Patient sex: M
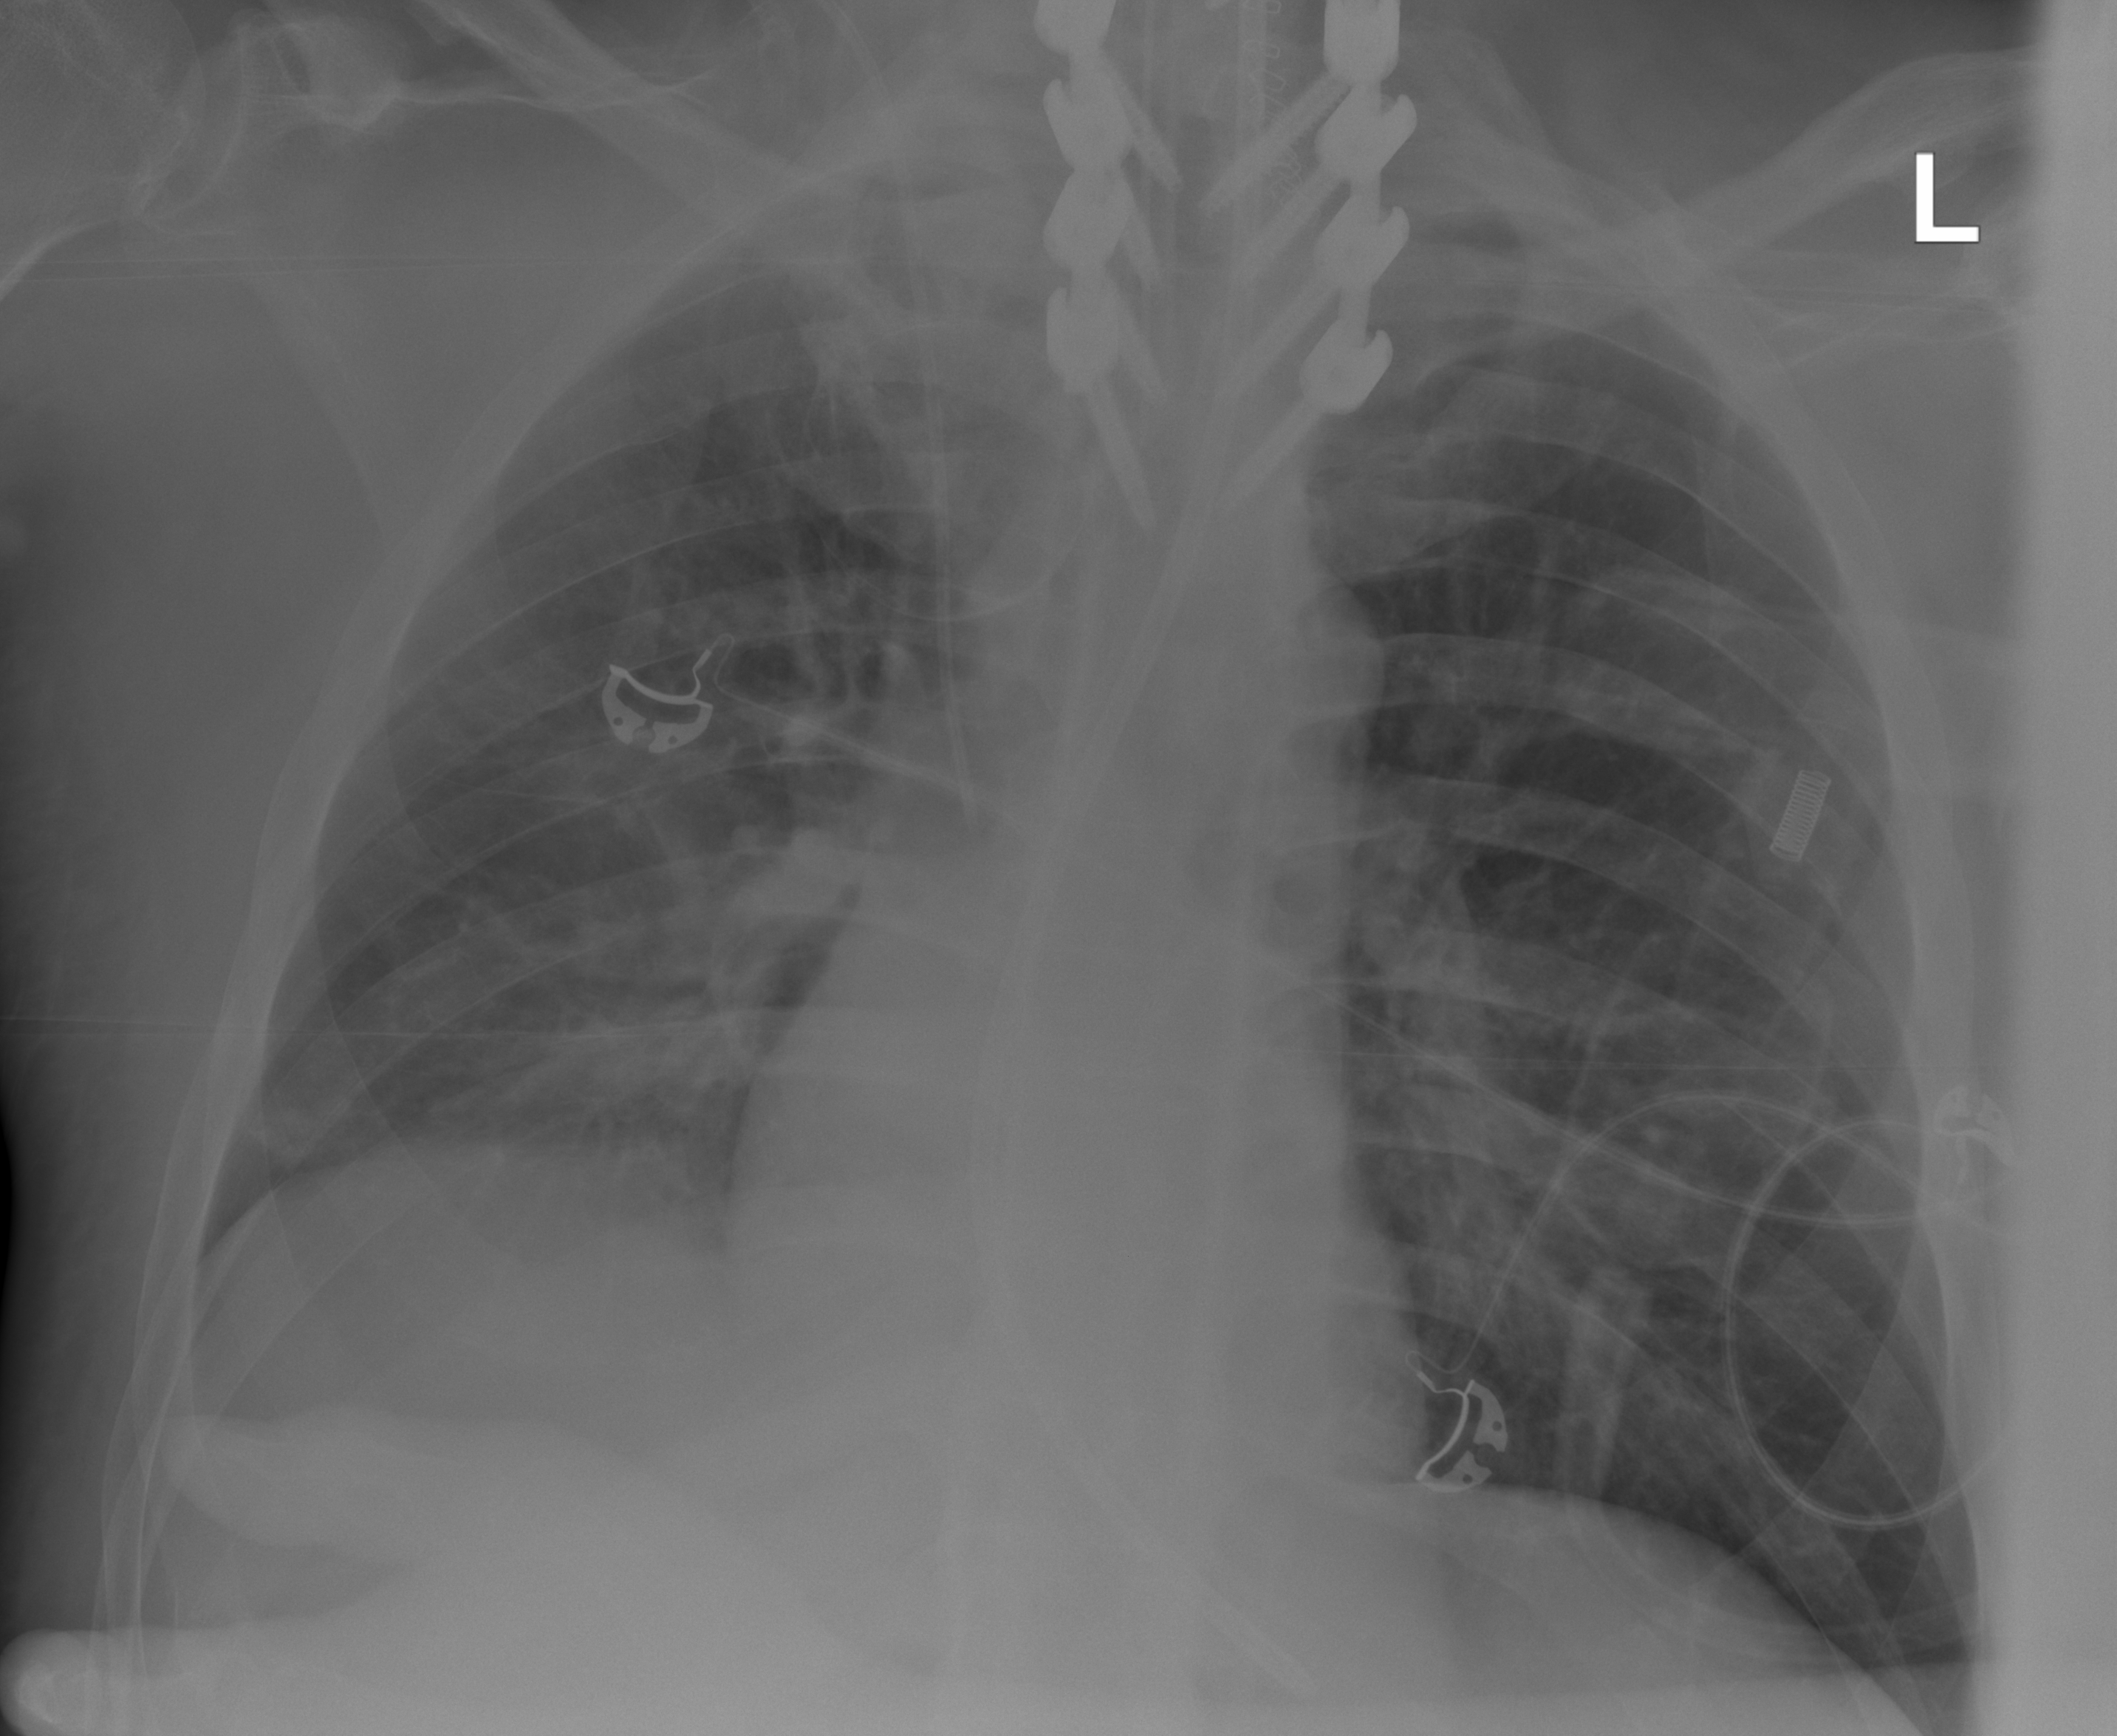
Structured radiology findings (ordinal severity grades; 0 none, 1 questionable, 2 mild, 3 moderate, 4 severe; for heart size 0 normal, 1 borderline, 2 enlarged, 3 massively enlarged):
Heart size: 0
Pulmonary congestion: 0
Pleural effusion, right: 0
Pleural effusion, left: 0
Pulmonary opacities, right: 2
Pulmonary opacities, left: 0
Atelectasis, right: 2
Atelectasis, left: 0